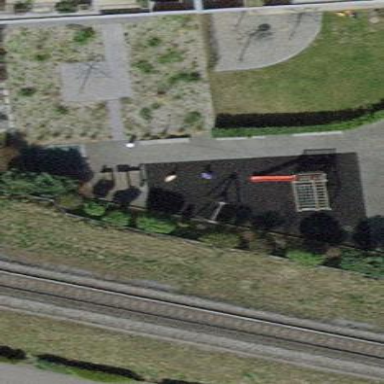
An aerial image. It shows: Playground area for leisure land.